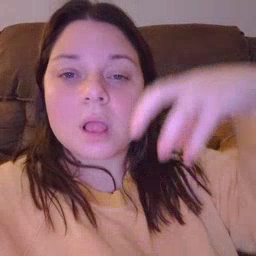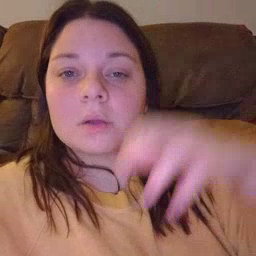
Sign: cloud